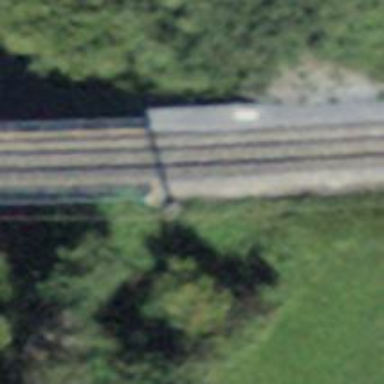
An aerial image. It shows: Narrow gauge railway bridge with electrified contact lines.